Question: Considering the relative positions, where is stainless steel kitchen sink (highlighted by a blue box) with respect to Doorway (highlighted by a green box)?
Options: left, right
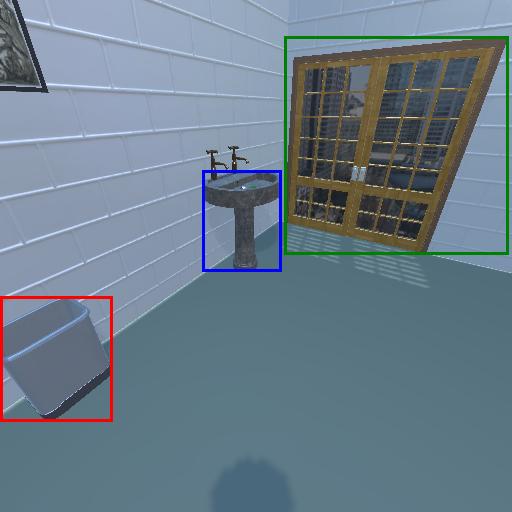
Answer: left